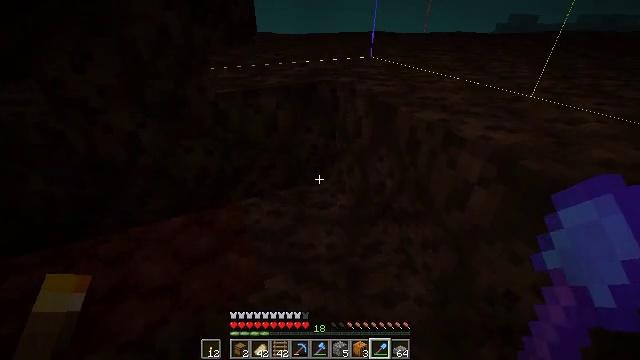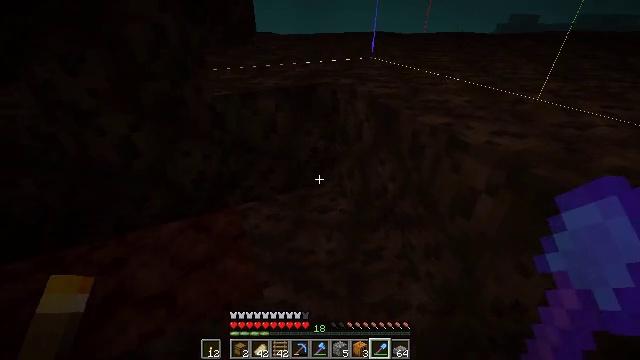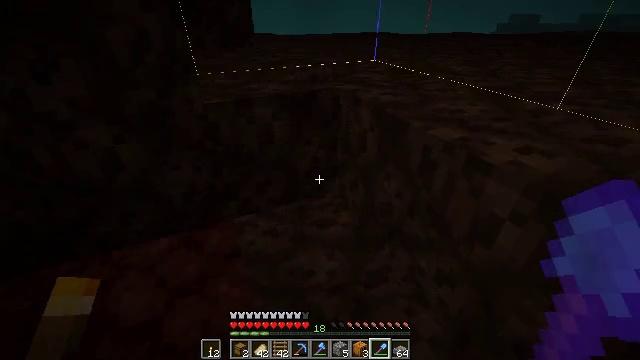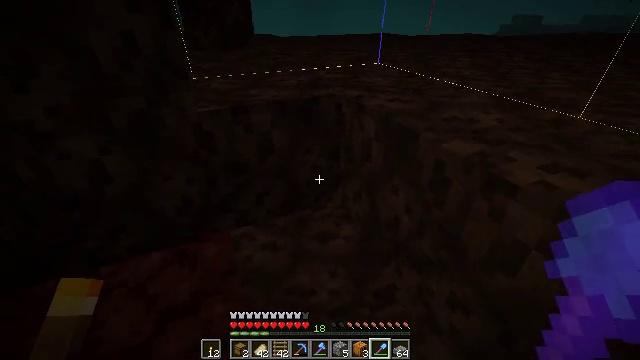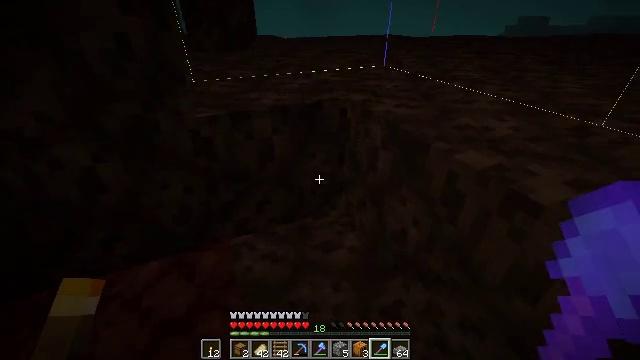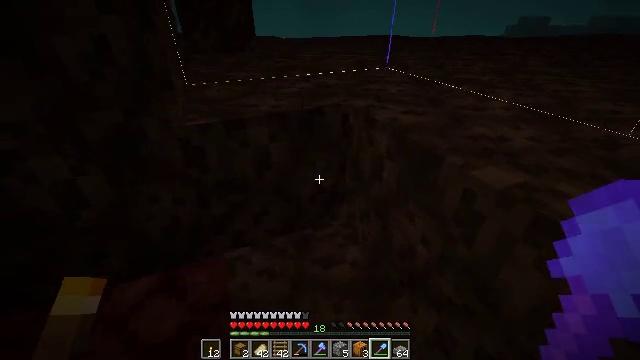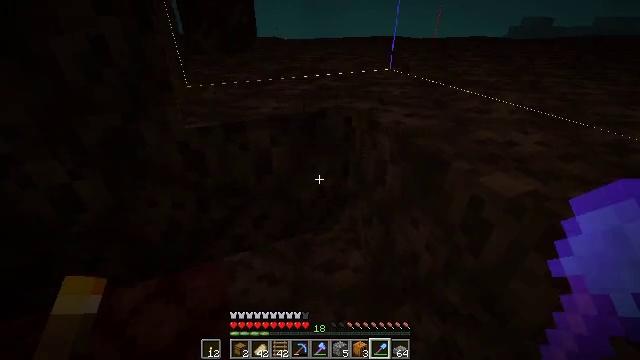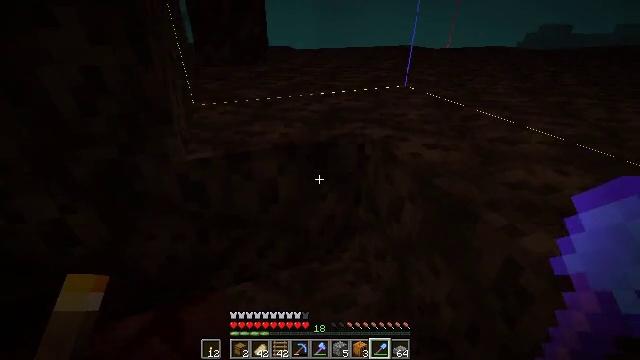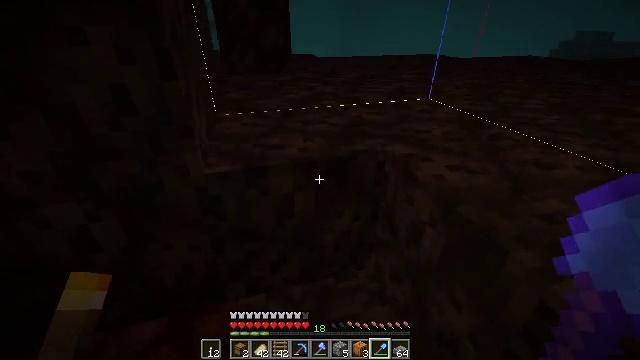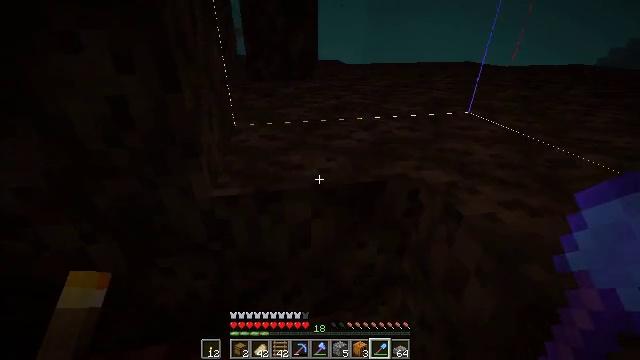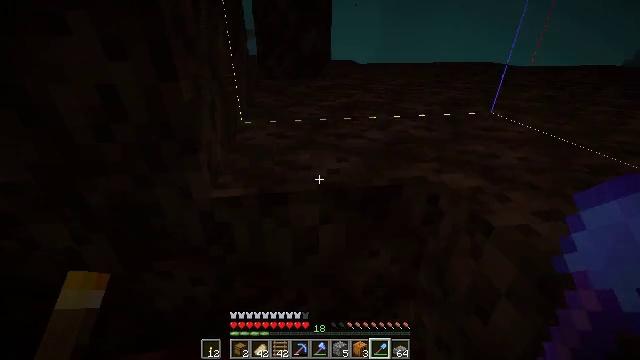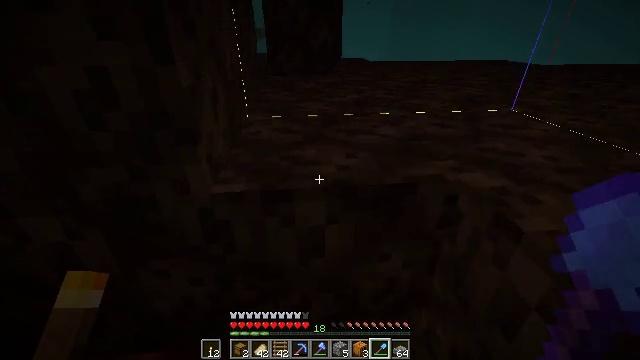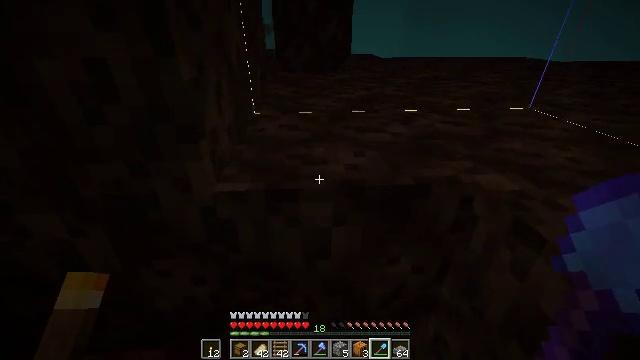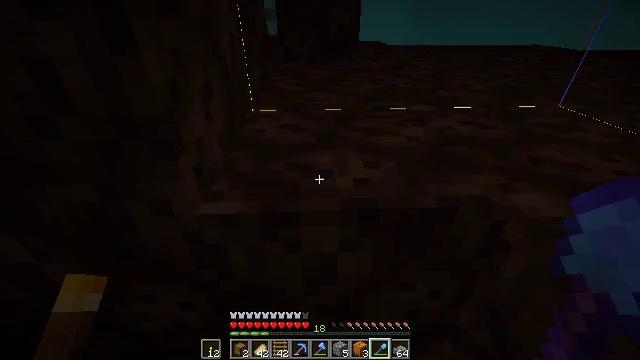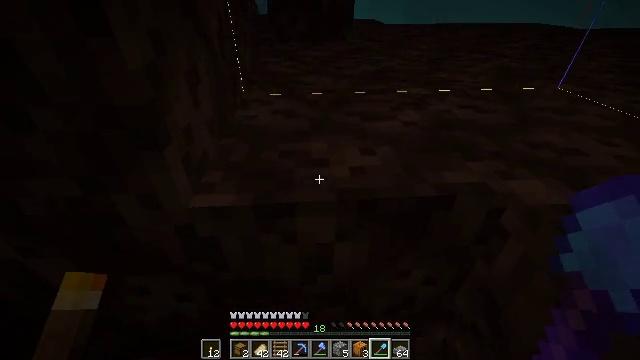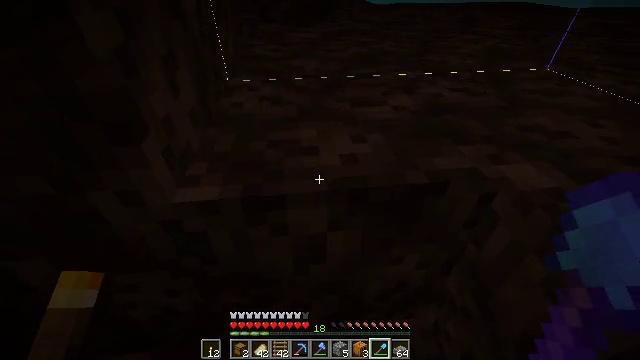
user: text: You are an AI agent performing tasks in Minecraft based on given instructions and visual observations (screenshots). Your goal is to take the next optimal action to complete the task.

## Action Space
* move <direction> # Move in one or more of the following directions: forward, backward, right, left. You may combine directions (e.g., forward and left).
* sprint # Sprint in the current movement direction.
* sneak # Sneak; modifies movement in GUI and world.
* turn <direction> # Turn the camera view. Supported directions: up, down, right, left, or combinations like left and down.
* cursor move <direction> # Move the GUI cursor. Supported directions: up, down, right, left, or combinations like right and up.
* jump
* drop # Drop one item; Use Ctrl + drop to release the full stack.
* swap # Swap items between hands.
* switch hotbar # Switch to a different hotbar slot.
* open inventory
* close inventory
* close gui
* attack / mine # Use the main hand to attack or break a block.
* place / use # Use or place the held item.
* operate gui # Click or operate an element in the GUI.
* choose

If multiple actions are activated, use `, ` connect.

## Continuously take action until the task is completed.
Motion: motion action
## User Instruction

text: Extract soul sand for building purposes.
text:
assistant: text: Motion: move forward
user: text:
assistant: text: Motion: move forward
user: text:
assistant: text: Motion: move forward
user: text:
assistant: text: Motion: move forward
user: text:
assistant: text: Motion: move forward
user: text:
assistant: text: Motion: move forward
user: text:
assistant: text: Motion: move forward, turn left
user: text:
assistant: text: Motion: move forward, turn left and up
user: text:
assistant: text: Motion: move forward, turn left and up
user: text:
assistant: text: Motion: move forward, turn left
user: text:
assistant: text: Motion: move forward, turn left
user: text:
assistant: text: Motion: move forward, turn left
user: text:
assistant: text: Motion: move forward, turn left and down
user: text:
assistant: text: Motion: turn right and down
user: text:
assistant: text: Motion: turn right and down
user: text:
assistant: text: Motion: turn right and down
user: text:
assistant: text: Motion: no_op
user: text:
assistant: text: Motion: no_op
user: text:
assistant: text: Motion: no_op
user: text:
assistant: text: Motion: no_op
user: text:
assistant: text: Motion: no_op
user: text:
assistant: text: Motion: move forward, jump
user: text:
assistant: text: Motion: move forward, turn down, jump
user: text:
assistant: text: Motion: move forward, turn down, jump
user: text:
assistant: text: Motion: move forward, turn left and down, jump
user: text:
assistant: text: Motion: move forward, turn left and down, jump
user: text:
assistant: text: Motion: move forward, turn left and down
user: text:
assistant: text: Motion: turn left and down
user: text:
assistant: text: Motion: turn left and down
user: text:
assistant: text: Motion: turn left and down